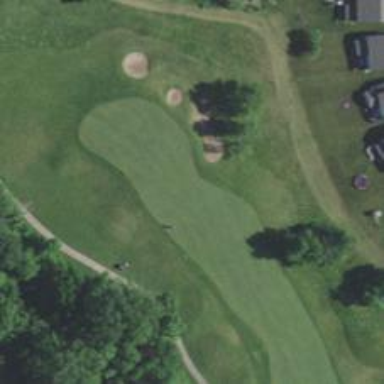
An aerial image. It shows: Golf hole.